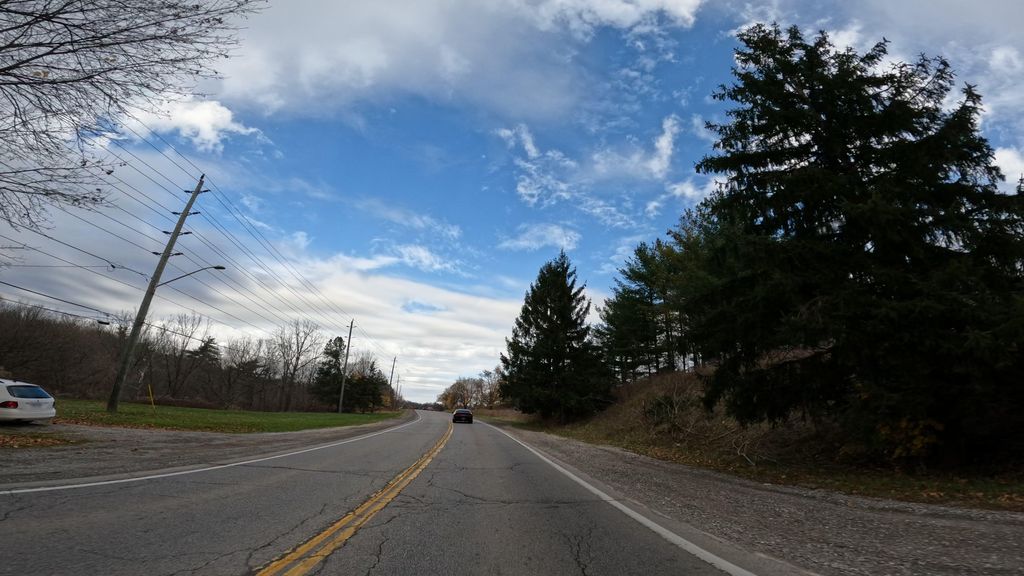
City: hamilton